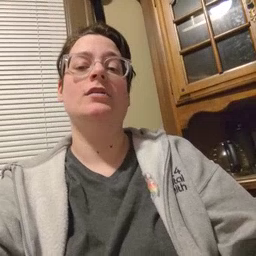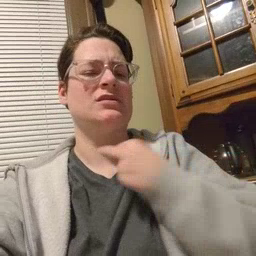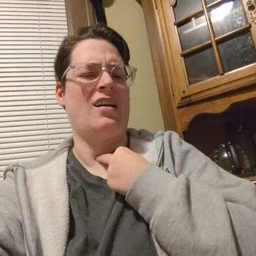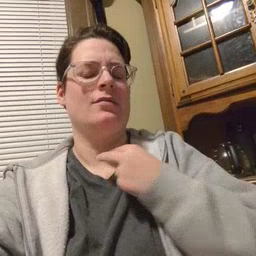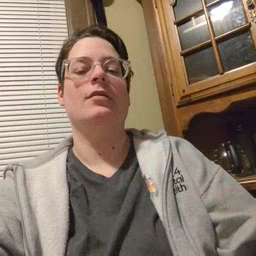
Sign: stuck